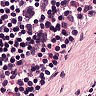
Metastatic tissue present: no